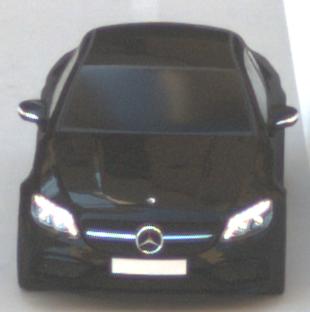
Make: Mercedes-Benz
Model: C 43 AMG
Detailed model: C-Class (205) AMG Limousine
Model produced from: 2016/10
Model produced until: 2018/04
Doors: 4
Color: black
Road condition: dry road
Daytime: morning or afternoon
Contrast: low contrast